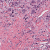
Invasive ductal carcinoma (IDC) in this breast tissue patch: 1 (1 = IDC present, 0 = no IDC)